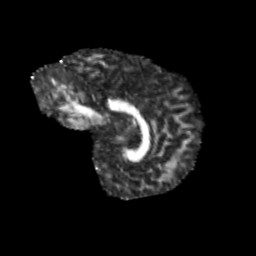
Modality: FA
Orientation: sagittal
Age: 12
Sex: male
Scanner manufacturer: siemens
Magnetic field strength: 3 T
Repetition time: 3.8 s
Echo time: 0.07 s